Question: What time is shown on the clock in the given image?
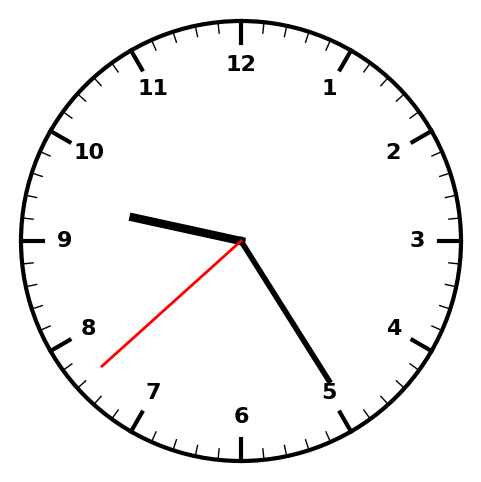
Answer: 09:24:38